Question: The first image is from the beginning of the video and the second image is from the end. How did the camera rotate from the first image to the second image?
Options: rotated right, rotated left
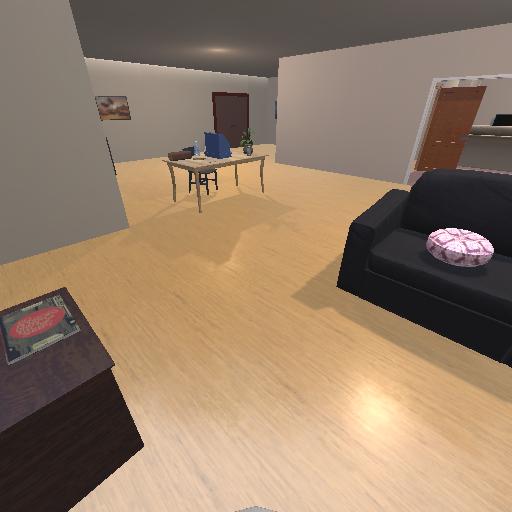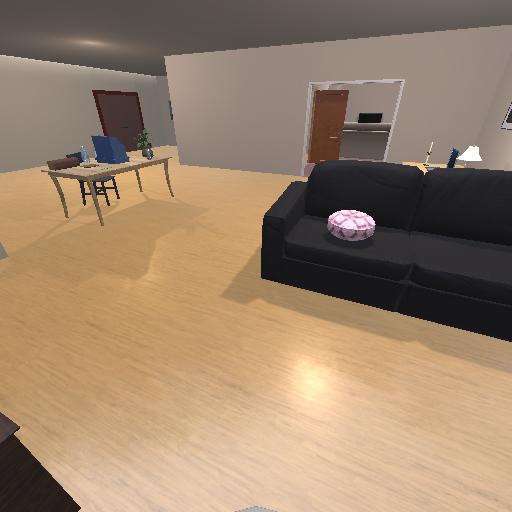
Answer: rotated right